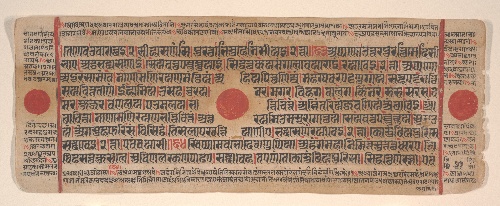
Artist: Bhadrabahu
Artist bio: Indian, died ca. 356 BCE
Date: 15th century
Object type: Folio
Classification: Paintings
Medium: Ink, opaque watercolor, and gold on paper
Culture: India (Gujarat)
Dimensions: (Average size .1–.71): 4 1/2 x 11 3/8 in. (11.4 x 28.9 cm)
Department: Asian Art
Credit line: Bequest of Cora Timken Burnett, 1956
Accession year: 1957
Repository: Metropolitan Museum of Art, New York, NY